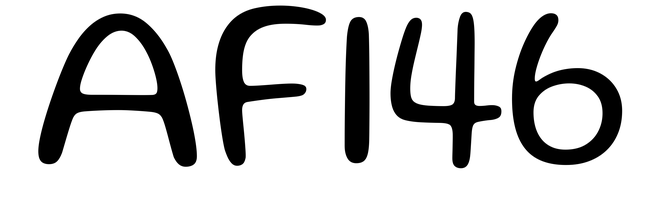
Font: Gluten_Light